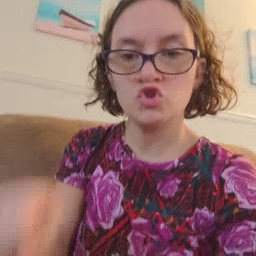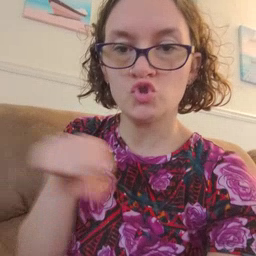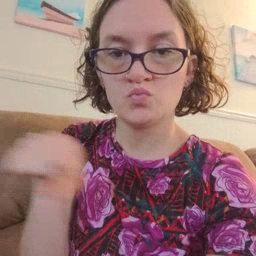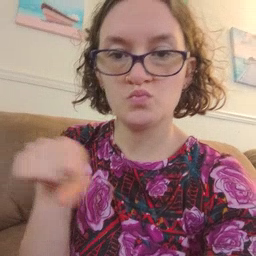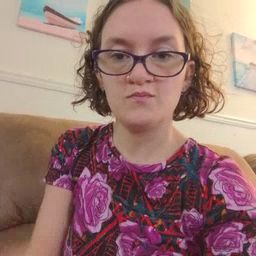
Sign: shoe